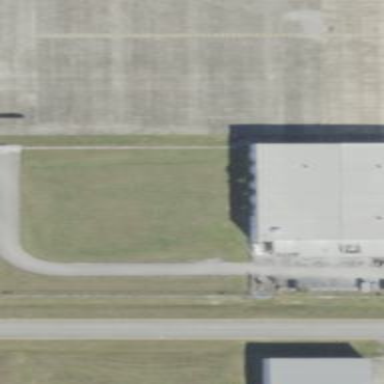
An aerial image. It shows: Hangar building at the airport.